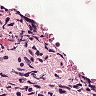
Metastatic tissue present: yes